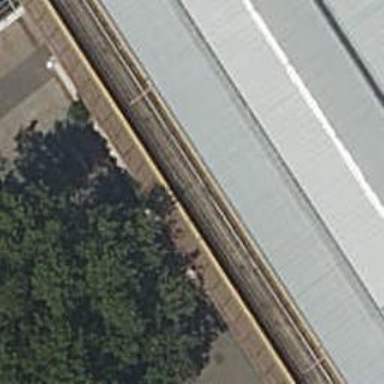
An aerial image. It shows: Subway entrance.